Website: home-depot
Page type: billing-address
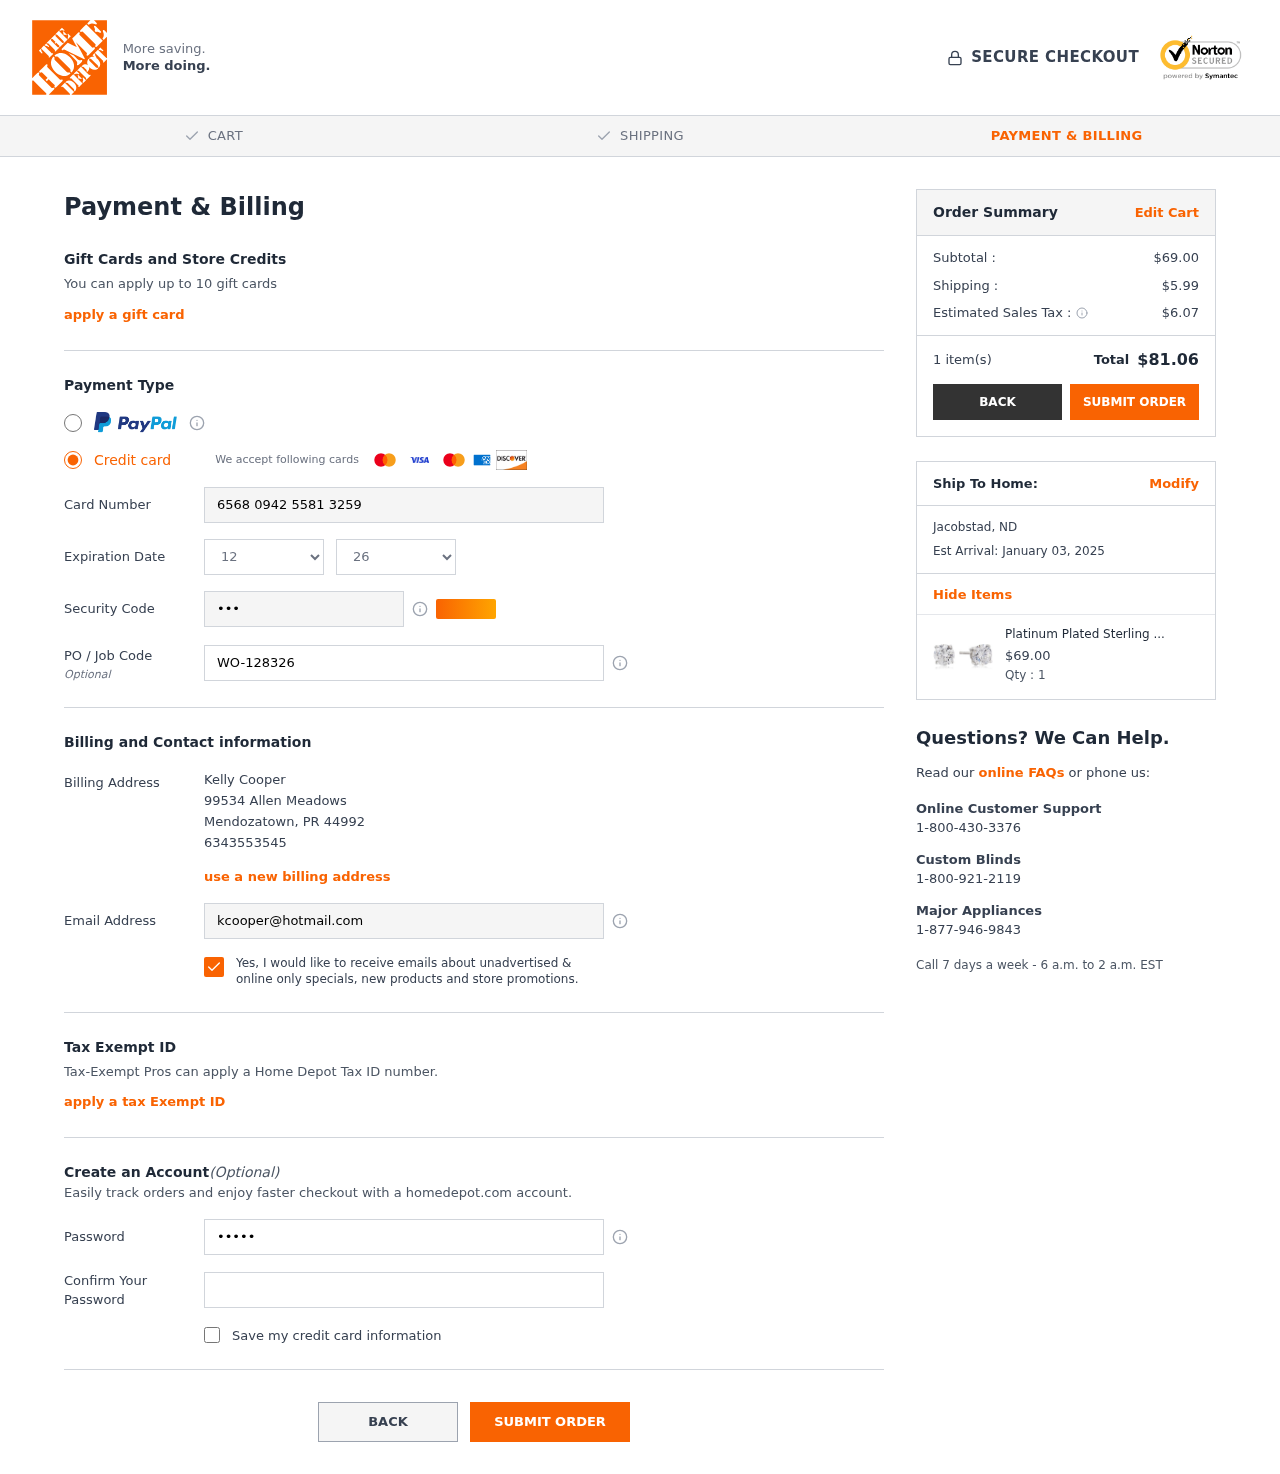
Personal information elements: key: PII_CARD_CVV
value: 944
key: PII_CARD_EXPIRY_MONTH
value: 12
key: PII_CARD_EXPIRY_YEAR
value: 26
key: PII_CARD_NUMBER
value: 6568 0942 5581 3259
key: PII_CITY
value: Mendozatown
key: PII_CITY2
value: Jacobstad
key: PII_EMAIL
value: kcooper@hotmail.com
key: PII_FULLNAME
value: Kelly Cooper
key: PII_JOB_CODE
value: WO-128326
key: PII_PHONE
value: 6343553545
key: PII_POSTCODE
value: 44992
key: PII_STATE_ABBR
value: PR
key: PII_STATE_ABBR2
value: ND
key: PII_STREET
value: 99534 Allen Meadows
Product elements: key: PRODUCT1_NAME
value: Platinum Plated Sterling Silver Stud Earrings set with Round Cut Swarovski Zirconia (2 cttw)
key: PRODUCT1_PRICE
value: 69
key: PRODUCT1_QUANTITY
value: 1
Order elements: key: ORDER_SUBTOTAL
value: $69.00
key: ORDER_SHIPPING_COST
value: $5.99
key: ORDER_TAX
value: $6.07
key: ORDER_NUM_ITEMS
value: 1 item(s)
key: ORDER_TOTAL
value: $81.06
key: ORDER_DELIVERY_DATE
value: Est Arrival: January 03, 2025